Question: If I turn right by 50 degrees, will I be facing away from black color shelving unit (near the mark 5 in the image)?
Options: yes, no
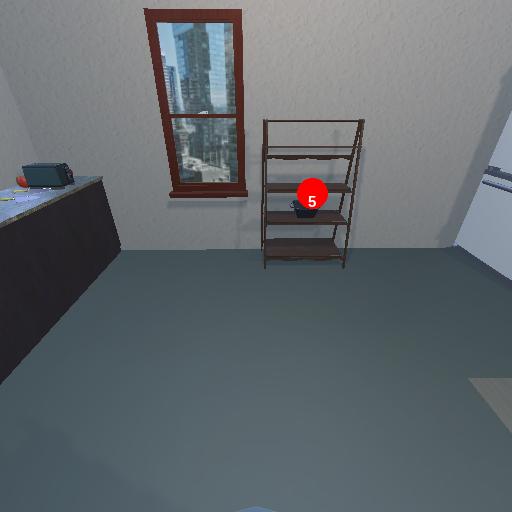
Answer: yes